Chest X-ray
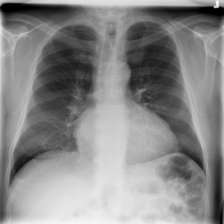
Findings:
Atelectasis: negative
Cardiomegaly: negative
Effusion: negative
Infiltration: positive
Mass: negative
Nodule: negative
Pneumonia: negative
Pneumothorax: negative
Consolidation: negative
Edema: negative
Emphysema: negative
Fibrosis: negative
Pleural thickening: negative
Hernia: negative